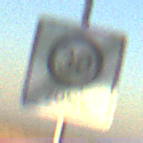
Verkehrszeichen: EndeZone30
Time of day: SunriseSunset
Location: Outdoor (Nature)
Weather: Clear
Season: NotSpecified
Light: Natural